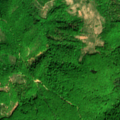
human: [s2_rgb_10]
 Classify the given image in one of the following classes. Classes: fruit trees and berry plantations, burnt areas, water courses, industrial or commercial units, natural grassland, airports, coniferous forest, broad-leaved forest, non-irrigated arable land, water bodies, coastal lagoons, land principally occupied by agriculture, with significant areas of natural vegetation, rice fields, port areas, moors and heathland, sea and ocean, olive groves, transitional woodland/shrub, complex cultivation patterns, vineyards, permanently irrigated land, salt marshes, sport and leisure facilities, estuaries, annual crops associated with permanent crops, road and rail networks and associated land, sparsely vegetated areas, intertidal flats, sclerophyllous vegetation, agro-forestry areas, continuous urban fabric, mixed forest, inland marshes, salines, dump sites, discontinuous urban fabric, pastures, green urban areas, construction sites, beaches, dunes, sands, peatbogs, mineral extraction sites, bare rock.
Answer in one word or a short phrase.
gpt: land principally occupied by agriculture, with significant areas of natural vegetation, broad-leaved forest, natural grassland